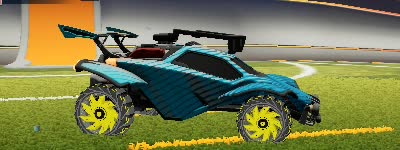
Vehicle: octane